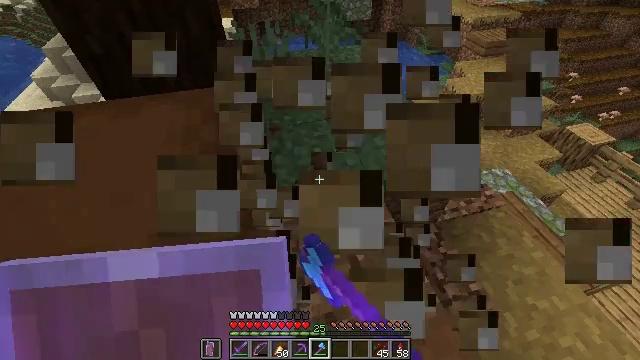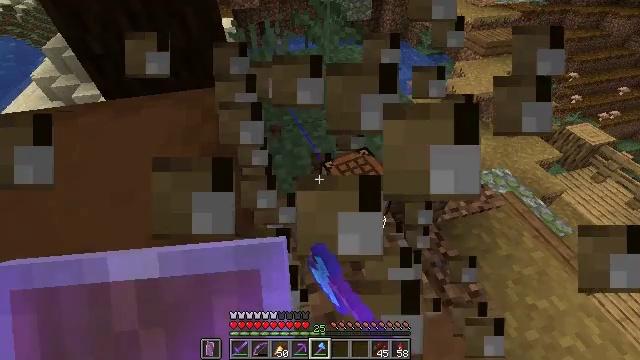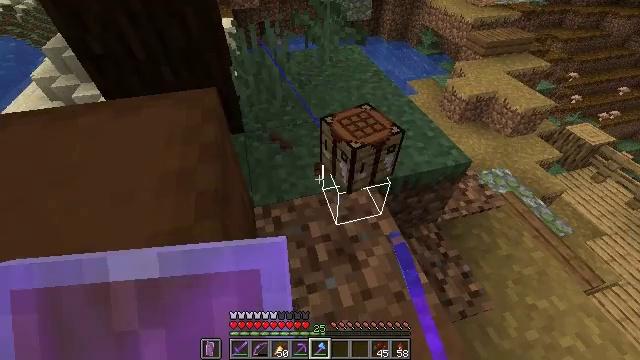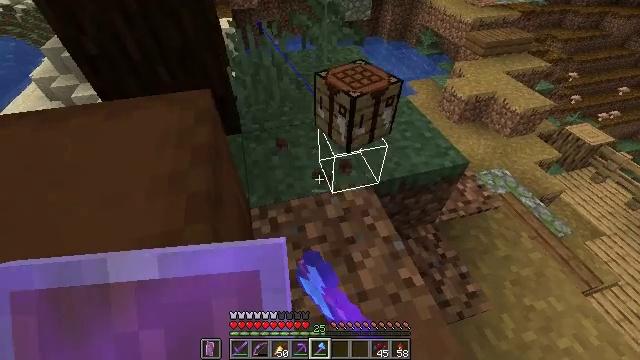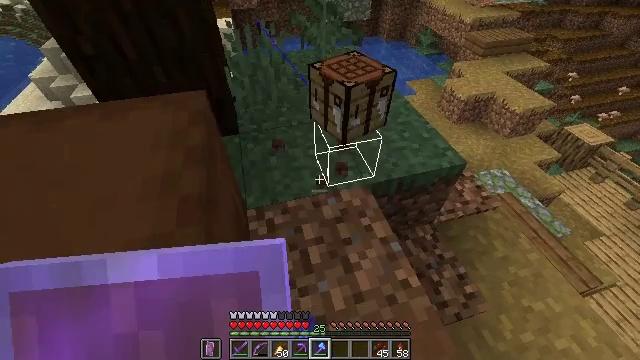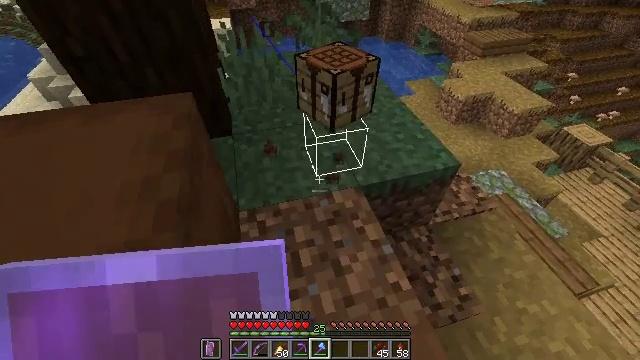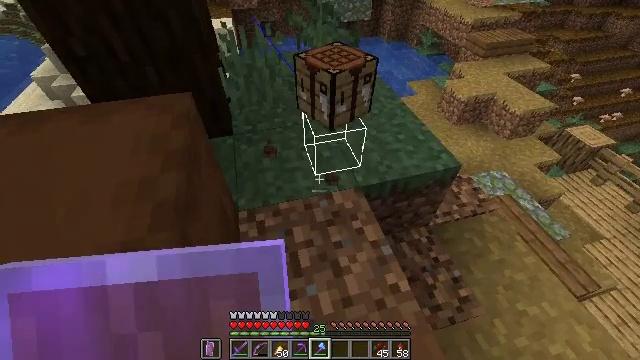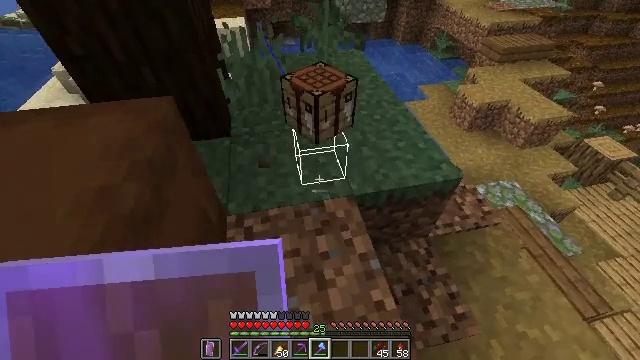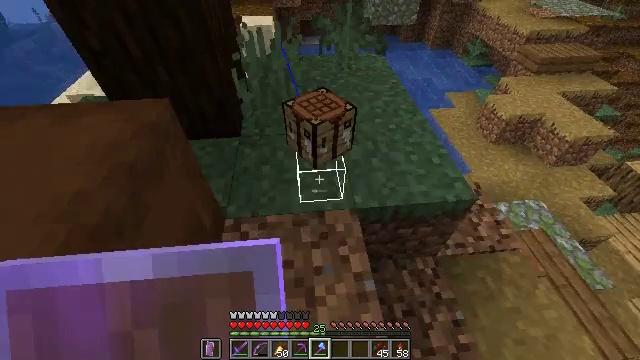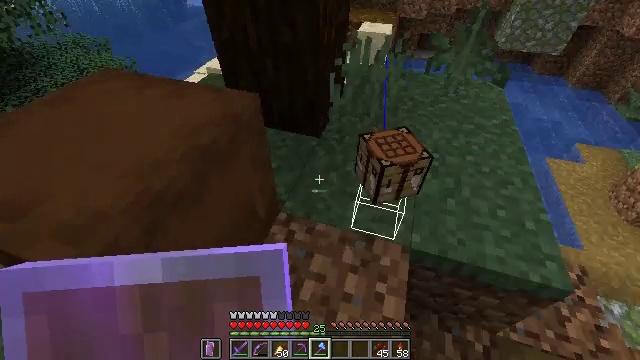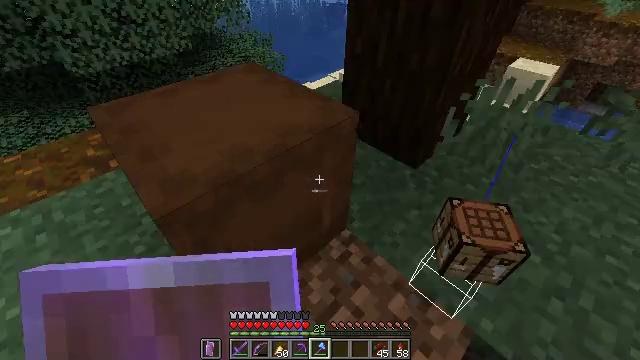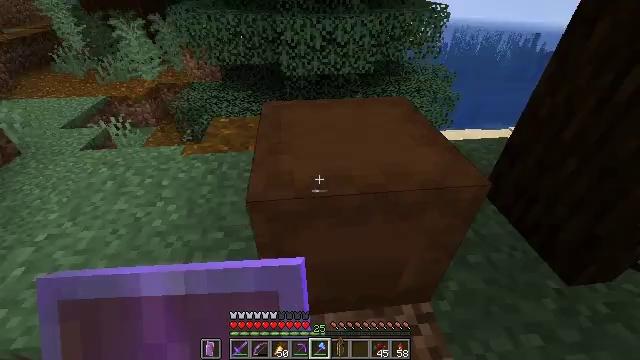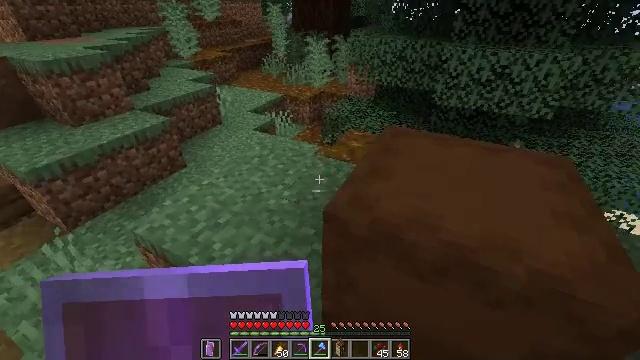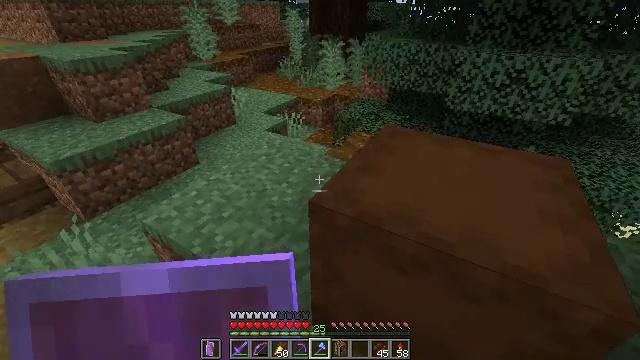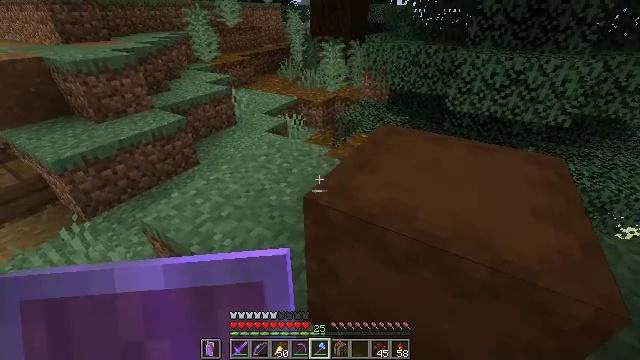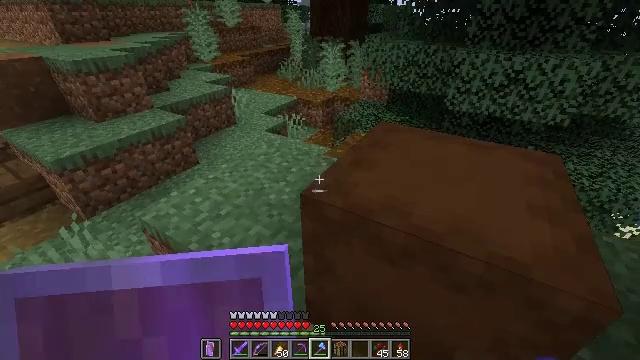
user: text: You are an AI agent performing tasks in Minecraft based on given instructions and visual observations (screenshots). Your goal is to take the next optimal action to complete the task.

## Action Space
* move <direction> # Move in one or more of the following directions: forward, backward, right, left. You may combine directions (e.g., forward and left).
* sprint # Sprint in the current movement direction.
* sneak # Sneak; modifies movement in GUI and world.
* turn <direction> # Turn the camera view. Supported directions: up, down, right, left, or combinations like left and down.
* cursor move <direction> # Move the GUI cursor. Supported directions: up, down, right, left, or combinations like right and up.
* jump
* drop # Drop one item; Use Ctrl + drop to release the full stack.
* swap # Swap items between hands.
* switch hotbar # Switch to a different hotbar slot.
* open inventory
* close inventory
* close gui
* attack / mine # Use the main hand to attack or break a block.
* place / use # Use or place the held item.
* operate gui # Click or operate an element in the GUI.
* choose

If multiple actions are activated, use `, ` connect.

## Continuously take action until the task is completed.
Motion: motion action
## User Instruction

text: Left click to mine the brown shulker box.
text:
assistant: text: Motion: attack / mine
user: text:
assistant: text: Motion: attack / mine
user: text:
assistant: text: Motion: move forward
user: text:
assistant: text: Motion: move forward
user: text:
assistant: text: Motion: move forward
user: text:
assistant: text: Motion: move forward
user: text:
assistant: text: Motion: move forward and move right, turn left
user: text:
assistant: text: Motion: move forward and move right, turn left
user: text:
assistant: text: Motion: move forward and move right, turn left and up
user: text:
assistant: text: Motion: move forward and move right, turn left and up
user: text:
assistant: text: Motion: move forward and move right, turn left and up
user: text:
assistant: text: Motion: turn left and up
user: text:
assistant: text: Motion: turn left
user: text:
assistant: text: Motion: no_op
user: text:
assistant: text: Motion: no_op
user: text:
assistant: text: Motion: no_op
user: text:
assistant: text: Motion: no_op
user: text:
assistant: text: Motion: no_op
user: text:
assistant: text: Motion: no_op
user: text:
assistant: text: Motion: no_op
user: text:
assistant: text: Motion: no_op
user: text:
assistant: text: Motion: no_op
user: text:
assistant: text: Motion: no_op
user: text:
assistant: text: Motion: no_op
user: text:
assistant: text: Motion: no_op
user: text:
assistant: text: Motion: no_op
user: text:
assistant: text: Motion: turn right
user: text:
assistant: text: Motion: turn right and down
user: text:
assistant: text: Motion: turn right and down
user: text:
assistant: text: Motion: turn right and down